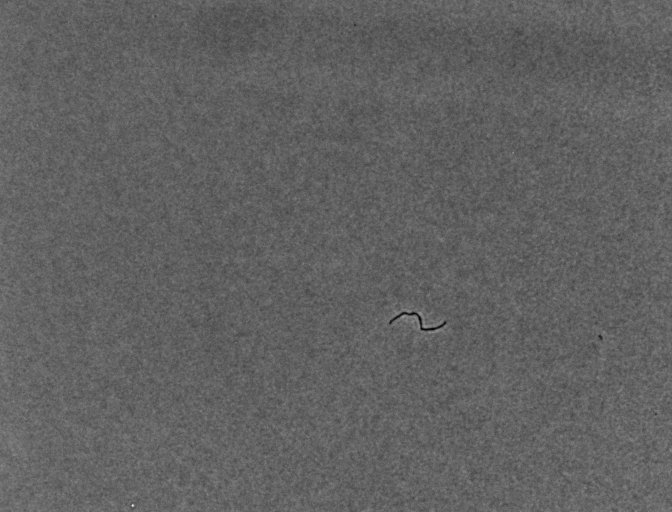
various_fewshot